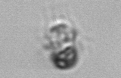
Label: Mesodinium